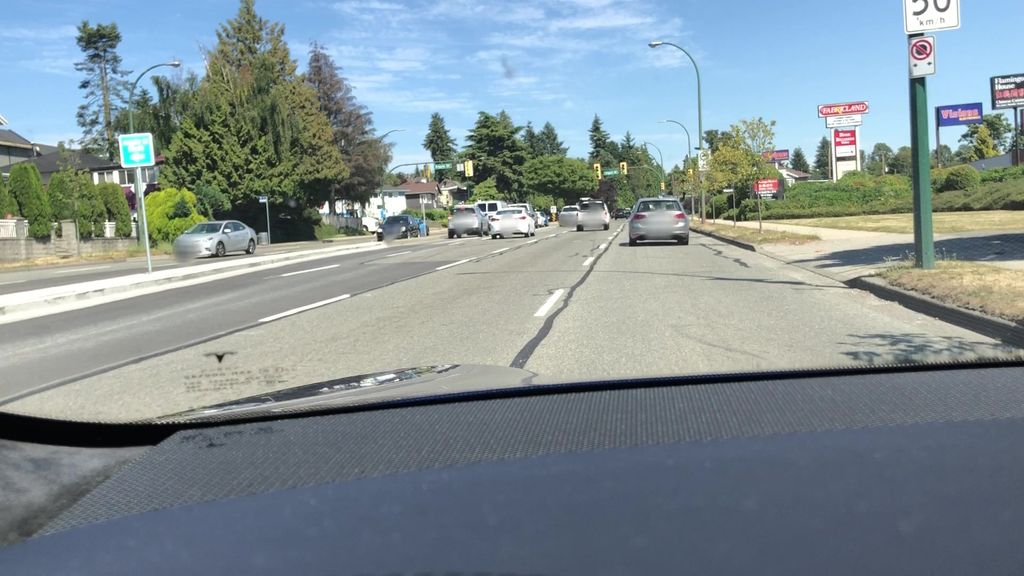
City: vancouver